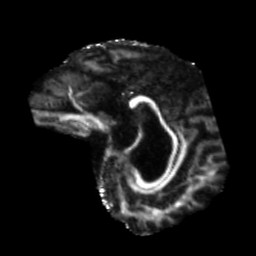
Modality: FA
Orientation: sagittal
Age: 40
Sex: male
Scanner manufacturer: siemens
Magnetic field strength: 3 T
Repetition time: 5.47 s
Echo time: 0.0854 s